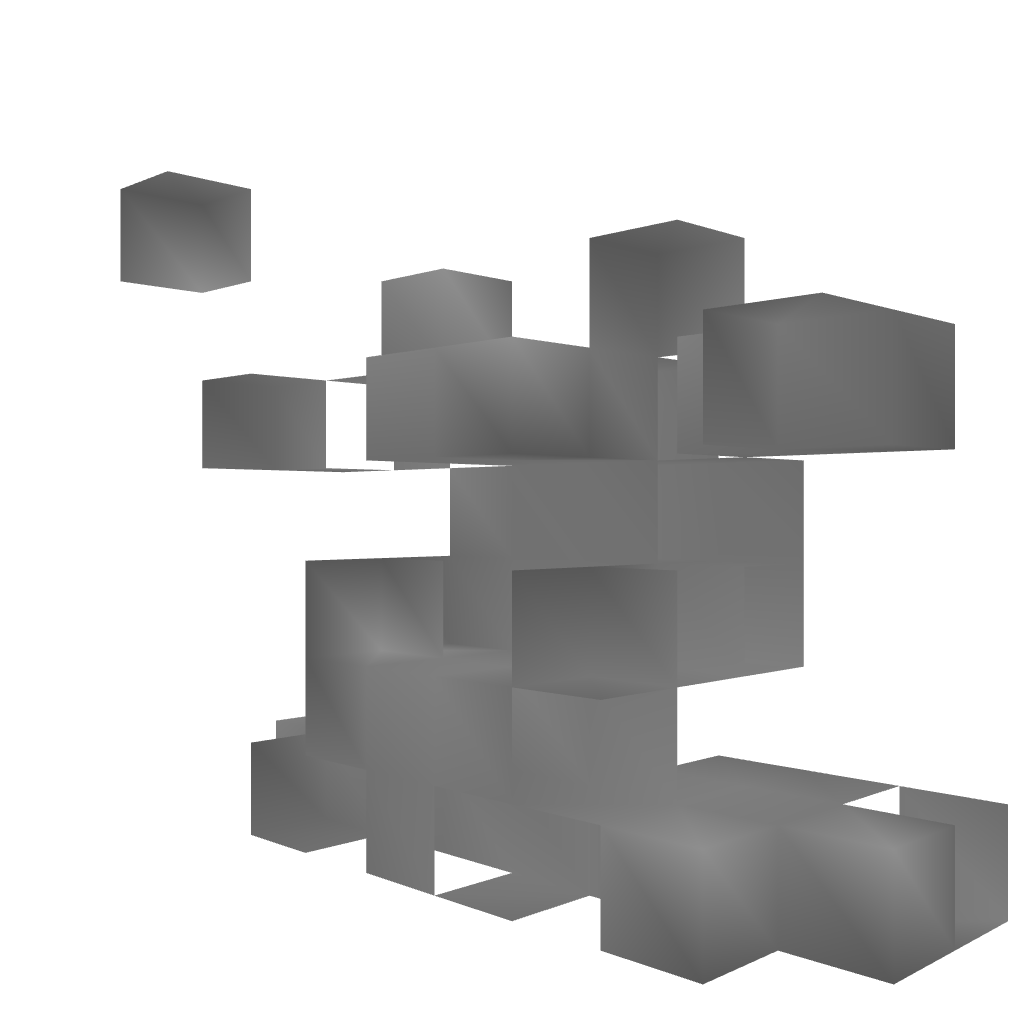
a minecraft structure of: Door 2X2 futurist bad low quality